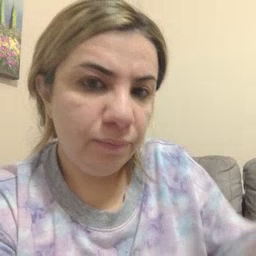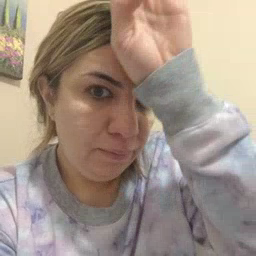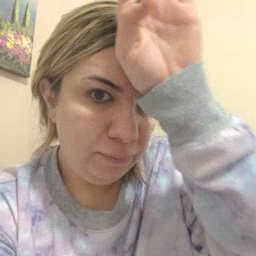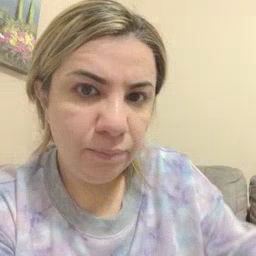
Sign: fireman